Field crop: maize
Growth stage: 2
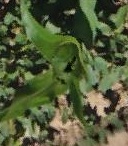
Species: maize